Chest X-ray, PA view. Patient: 54 years old, sex M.
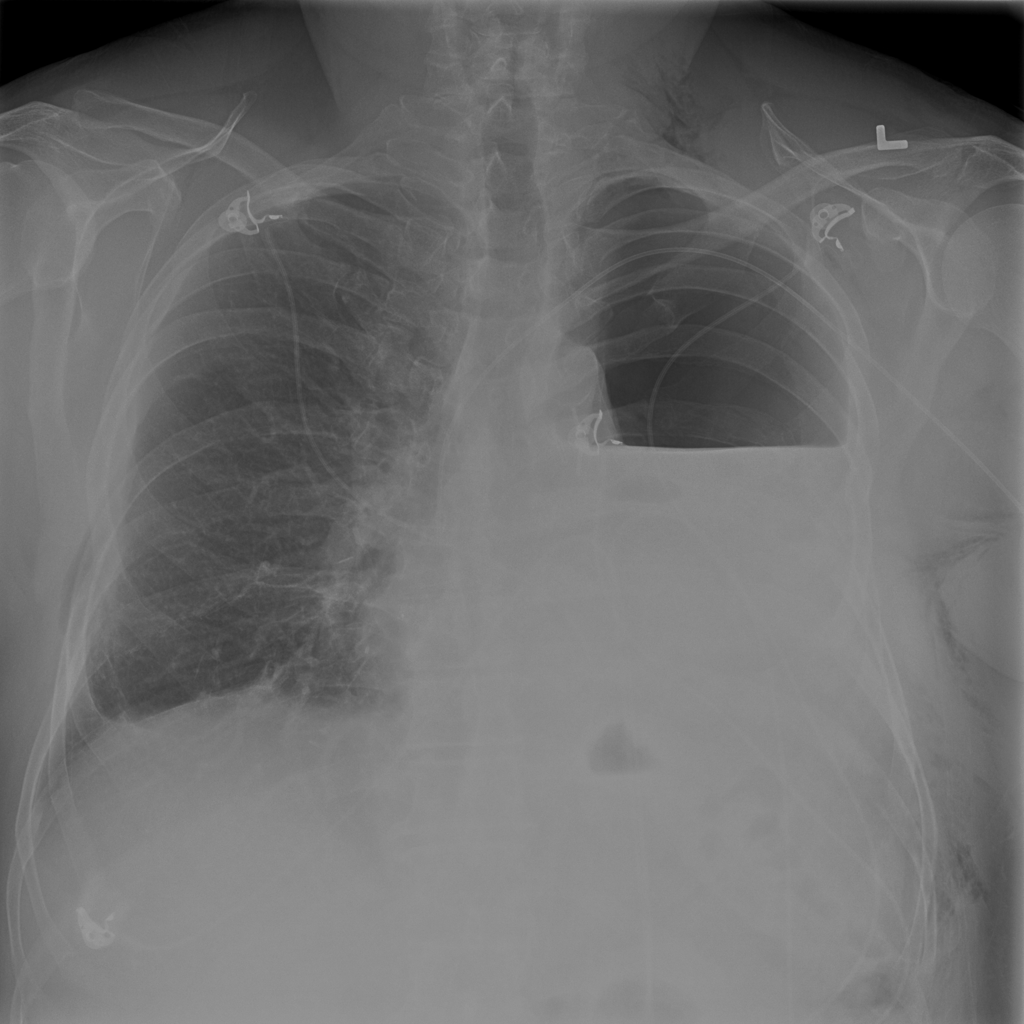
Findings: Atelectasis, Emphysema, Fibrosis